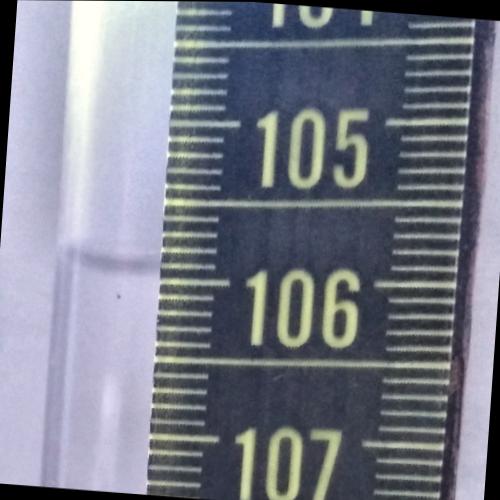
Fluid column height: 105.9 cm